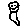
Label: cat